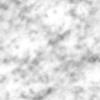
Label: no_change